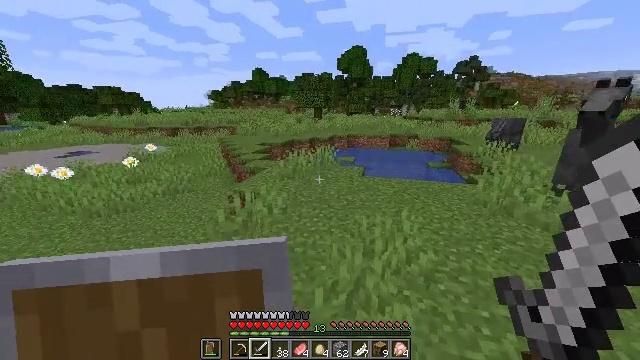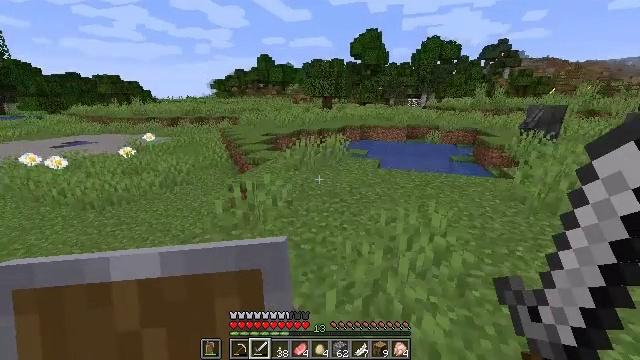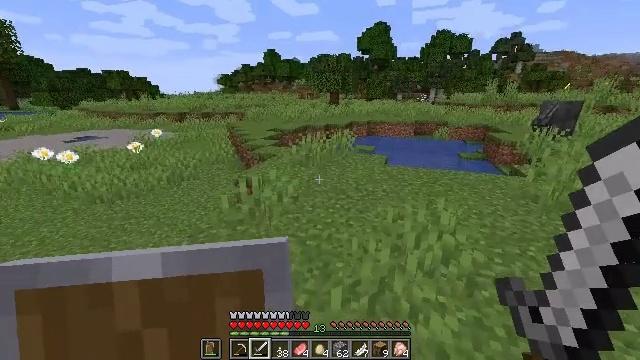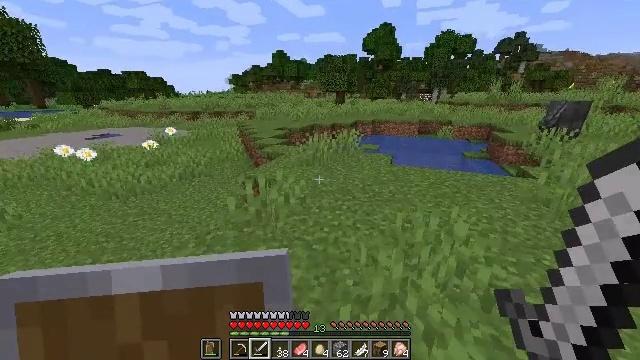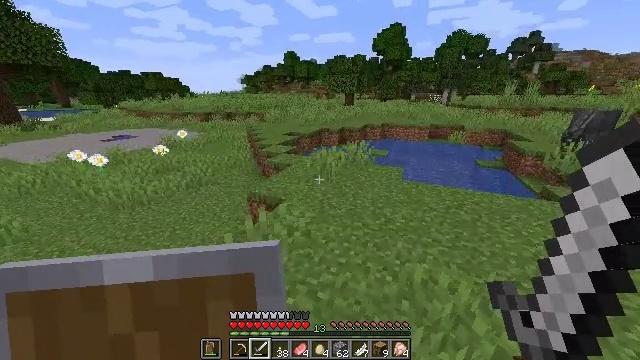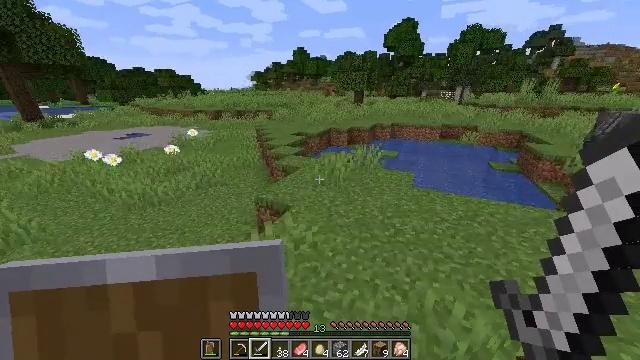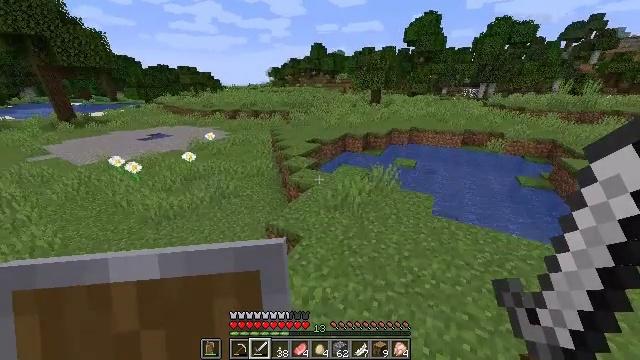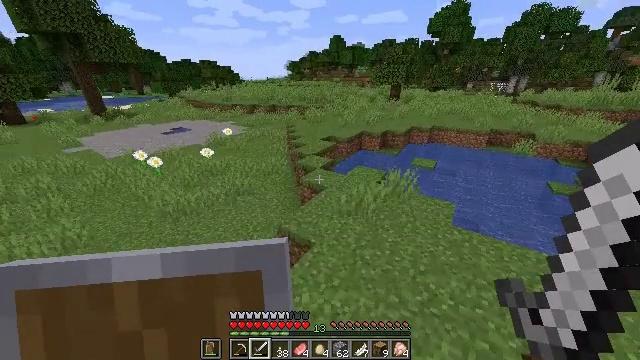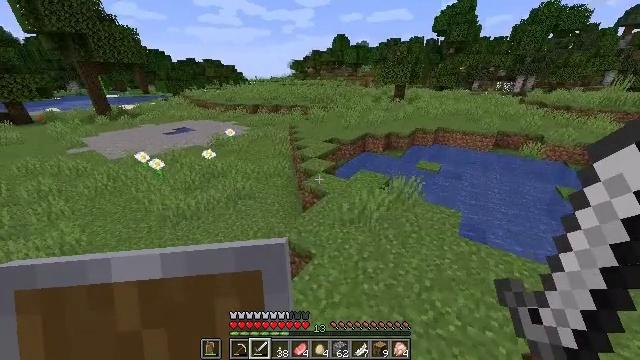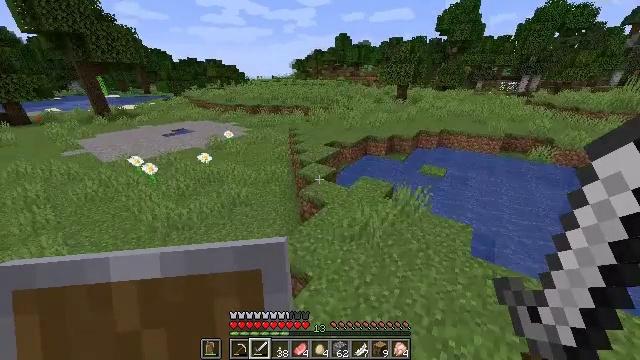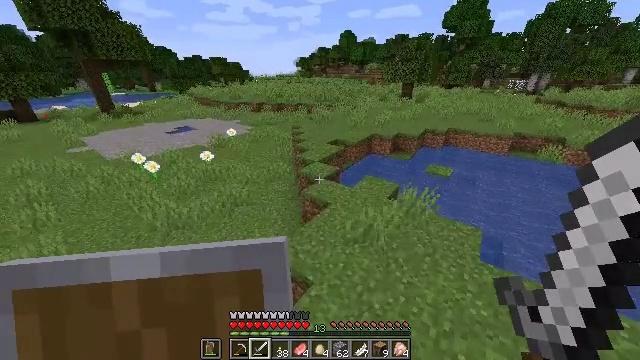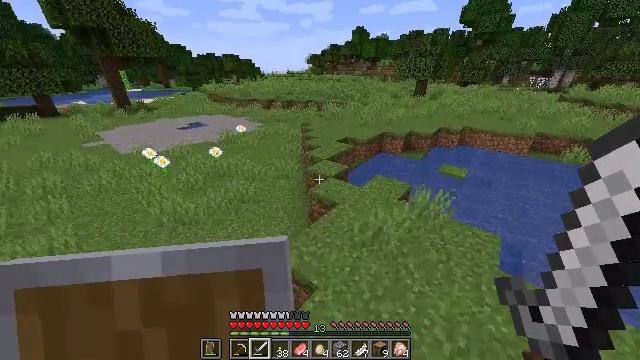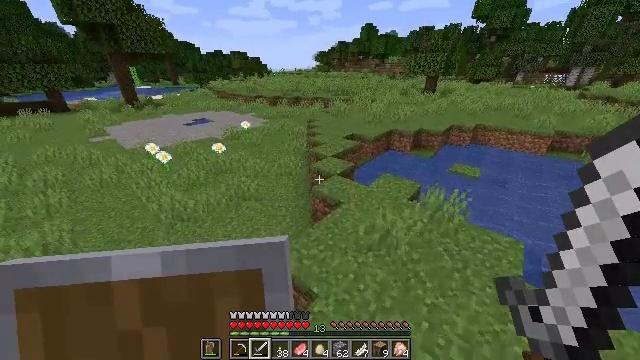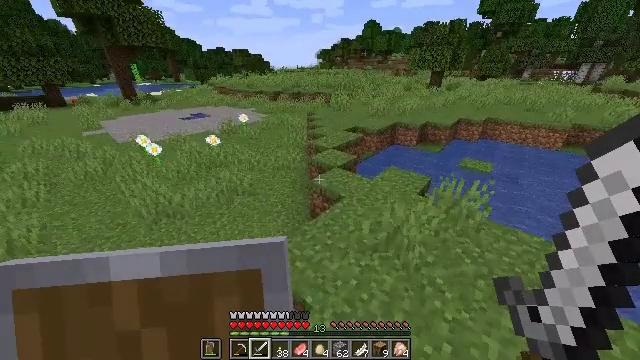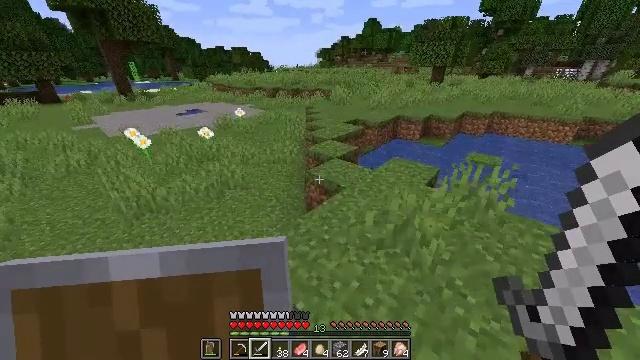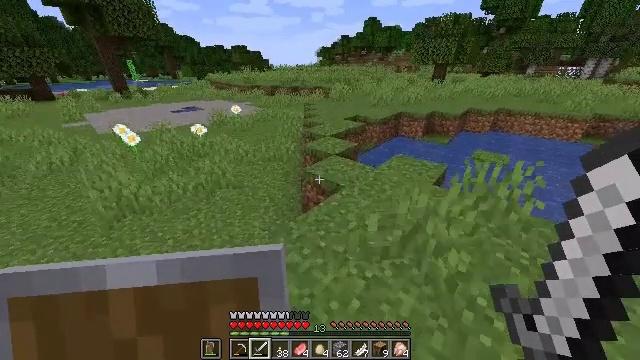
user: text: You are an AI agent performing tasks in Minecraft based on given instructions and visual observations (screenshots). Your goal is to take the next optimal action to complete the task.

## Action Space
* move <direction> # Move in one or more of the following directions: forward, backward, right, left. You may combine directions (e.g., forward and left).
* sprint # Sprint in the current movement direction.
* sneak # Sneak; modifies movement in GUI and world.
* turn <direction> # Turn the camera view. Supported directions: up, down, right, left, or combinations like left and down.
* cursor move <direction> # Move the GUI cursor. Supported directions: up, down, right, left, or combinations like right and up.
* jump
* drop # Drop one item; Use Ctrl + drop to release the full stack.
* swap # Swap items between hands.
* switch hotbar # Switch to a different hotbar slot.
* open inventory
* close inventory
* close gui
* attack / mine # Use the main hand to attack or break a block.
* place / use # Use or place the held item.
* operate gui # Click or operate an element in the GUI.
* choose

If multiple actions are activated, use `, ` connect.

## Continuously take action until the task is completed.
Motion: motion action
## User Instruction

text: Kill mobs.
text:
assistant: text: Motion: move forward, sprint, turn left, jump
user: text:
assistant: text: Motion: move forward, sprint, turn left, jump
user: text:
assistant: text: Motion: move forward, sprint, turn left, jump
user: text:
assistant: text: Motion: move forward, sprint, turn left, jump
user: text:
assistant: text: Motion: move forward, sprint, turn left, jump
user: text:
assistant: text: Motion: move forward, sprint, turn left and down, jump
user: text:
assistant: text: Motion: move forward, sprint, turn left and down
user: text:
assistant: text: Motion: move forward, sprint
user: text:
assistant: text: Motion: move forward, sprint
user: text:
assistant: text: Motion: move forward, sprint, turn left
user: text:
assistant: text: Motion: move forward, sprint, turn left
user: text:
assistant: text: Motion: move forward, sprint, turn left
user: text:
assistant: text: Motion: move forward, sprint
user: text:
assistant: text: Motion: move forward, sprint, jump
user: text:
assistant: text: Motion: move forward, sprint, jump
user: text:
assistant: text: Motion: move forward, sprint, jump
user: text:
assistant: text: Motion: move forward, sprint, jump
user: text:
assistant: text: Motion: move forward, sprint, jump
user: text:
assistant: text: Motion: move forward, sprint, jump
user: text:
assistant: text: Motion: move forward, sprint, jump
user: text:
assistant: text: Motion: move forward, sprint, jump
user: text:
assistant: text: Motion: move forward, sprint, jump
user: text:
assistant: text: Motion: move forward, sprint, jump
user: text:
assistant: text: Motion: move forward, sprint, jump
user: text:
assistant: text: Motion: move forward, sprint, turn right, jump
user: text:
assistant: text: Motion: move forward, sprint, turn right, jump
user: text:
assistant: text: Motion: move forward, sprint, turn right, jump
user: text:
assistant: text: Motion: move forward, sprint, turn right, jump
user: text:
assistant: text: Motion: move forward, sprint, jump
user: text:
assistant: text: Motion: move forward, sprint, turn right, jump